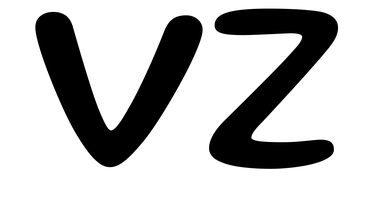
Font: Gluten_Regular